Question: I'm trying to implement basic lazy sequences in JavaScript. I'm only using closures and continuations. This is what I got so far:
'''
var cons = curry(function(x, y, list){
return list(x, y);
});
var head = function(seq){
return seq(function(x, y){
return x;
});
};
var tail = function(seq){
return seq(function(x, y){
return y();
});
};
var iterate = function(f){
var next = f();
if (next != null) {
return cons(next, function(){
return iterate(f);
});
}
};
var take = curry(function(n, seq){
if (n && seq != null) {
return cons(head(seq), function(){
return take(n - 1, tail(seq));
});
}
});
var doSeq = curry(function(n, f, seq){
while (n-- && seq != null) {
f(head(seq));
seq = tail(seq);
}
});
var rand = iterate(Math.random);
var log = function(x){ console.log(x) };
doSeq(10, log, rand); //=> logs 10 random numbers
'''
I didn't post the <URL> function as it isn't directly related to the question.
Now the deal breaker is 'filter'. The canonical implementation is tail recursive:
'''
var filter = curry(function(f, seq){
if (seq == null) {
return;
}
if (!f(head(seq))) {
return filter(f, tail(seq)); // recursion
}
return cons(head(seq), function(){
return filter(f, tail(seq));
});
});
'''
When I run it many times on a sequence the stack will eventually blow up:

I know a common workaround is to use a <URL>, but I gave up on trying to implement it as-is in JavaScript.
Is this as complicated as it seems? Is there another way to solve this issue, with iteration maybe? Any hints on porting the Scheme code to JavaScript in a sane way?
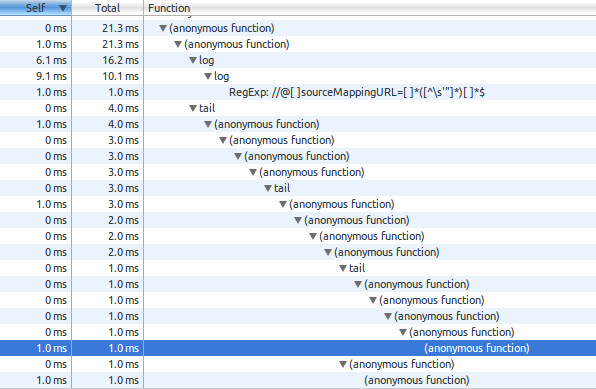
Answer: I think this should do it :
'''
var filter = curry(function(f, seq){
while (seq != null && !f(head(seq)))
seq = tail(seq);
if (seq == null)
return;
return cons(head(seq), function() {
return filter(f, tail(seq))
});
});
'''
Maybe easier readable:
'''
var filter = curry(function(f, seq){
for (; seq != null; seq = tail(seq))
if ( f(head(seq)) )
return cons(head(seq), function() {
return filter(f, tail(seq))
});
});
'''